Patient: sex M, age 81
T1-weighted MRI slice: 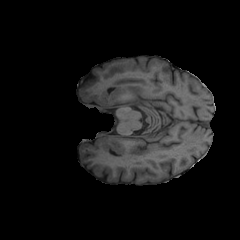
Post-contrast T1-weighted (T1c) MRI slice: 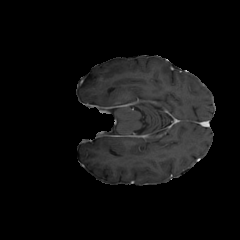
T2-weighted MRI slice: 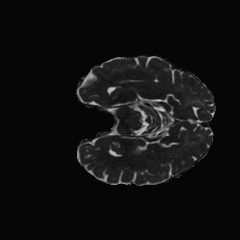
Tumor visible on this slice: no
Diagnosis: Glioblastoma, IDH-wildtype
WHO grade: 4